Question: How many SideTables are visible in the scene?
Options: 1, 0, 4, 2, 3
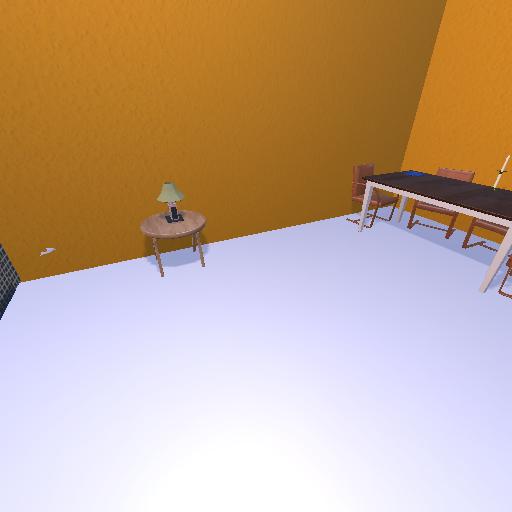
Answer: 1